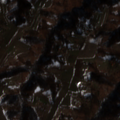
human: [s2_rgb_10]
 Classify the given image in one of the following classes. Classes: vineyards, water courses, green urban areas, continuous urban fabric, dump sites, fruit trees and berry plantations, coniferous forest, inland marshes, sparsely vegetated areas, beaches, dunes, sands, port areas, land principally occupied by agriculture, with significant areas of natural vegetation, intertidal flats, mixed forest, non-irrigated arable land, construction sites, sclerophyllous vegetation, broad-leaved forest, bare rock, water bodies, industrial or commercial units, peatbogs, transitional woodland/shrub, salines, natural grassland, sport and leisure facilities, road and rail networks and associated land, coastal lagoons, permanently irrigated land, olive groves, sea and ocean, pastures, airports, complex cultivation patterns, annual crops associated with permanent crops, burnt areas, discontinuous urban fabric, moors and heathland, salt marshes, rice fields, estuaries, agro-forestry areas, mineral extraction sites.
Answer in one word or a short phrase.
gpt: complex cultivation patterns, broad-leaved forest